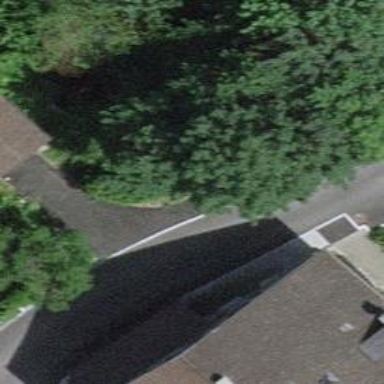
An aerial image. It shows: Residential road with asphalt surface.